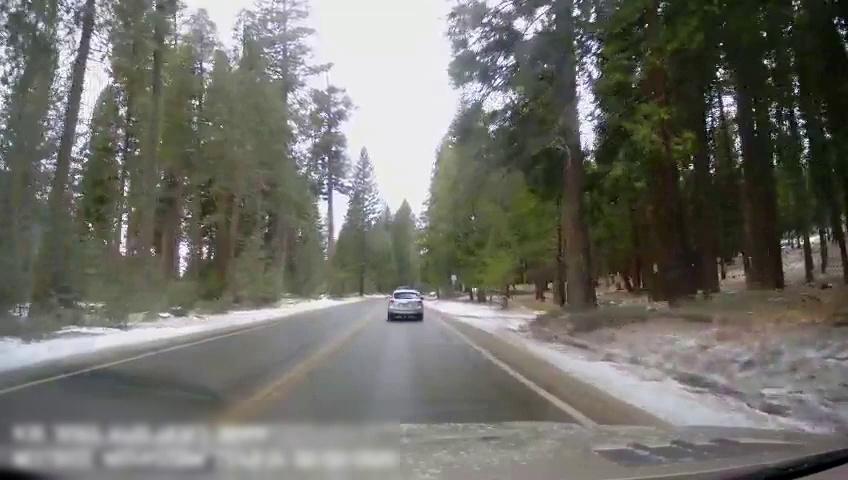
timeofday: Day
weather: Cloudy
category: Drivable Space
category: Vehicles | Car
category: Lanes | Current Lane
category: Lanes | Current Lane
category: Lanes | Opposite Lane
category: Lanes | Opposite Lane